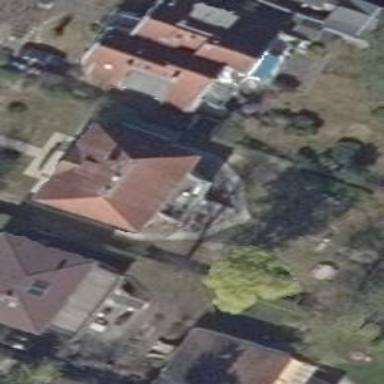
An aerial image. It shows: Detached building with hipped roof shape.